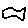
Label: fish